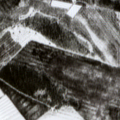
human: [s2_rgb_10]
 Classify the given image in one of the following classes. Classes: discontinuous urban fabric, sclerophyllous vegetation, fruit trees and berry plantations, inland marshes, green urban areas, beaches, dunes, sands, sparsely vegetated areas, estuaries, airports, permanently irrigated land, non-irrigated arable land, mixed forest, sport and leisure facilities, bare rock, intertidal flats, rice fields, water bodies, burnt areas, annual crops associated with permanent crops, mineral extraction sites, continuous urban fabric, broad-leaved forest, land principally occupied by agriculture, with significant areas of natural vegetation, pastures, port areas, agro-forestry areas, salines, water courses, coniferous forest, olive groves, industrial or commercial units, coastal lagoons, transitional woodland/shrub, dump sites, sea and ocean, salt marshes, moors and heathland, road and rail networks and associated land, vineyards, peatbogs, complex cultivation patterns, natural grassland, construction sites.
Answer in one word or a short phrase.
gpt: complex cultivation patterns, coniferous forest, mixed forest, transitional woodland/shrub